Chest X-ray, AP view. Patient: 14 years old, sex F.
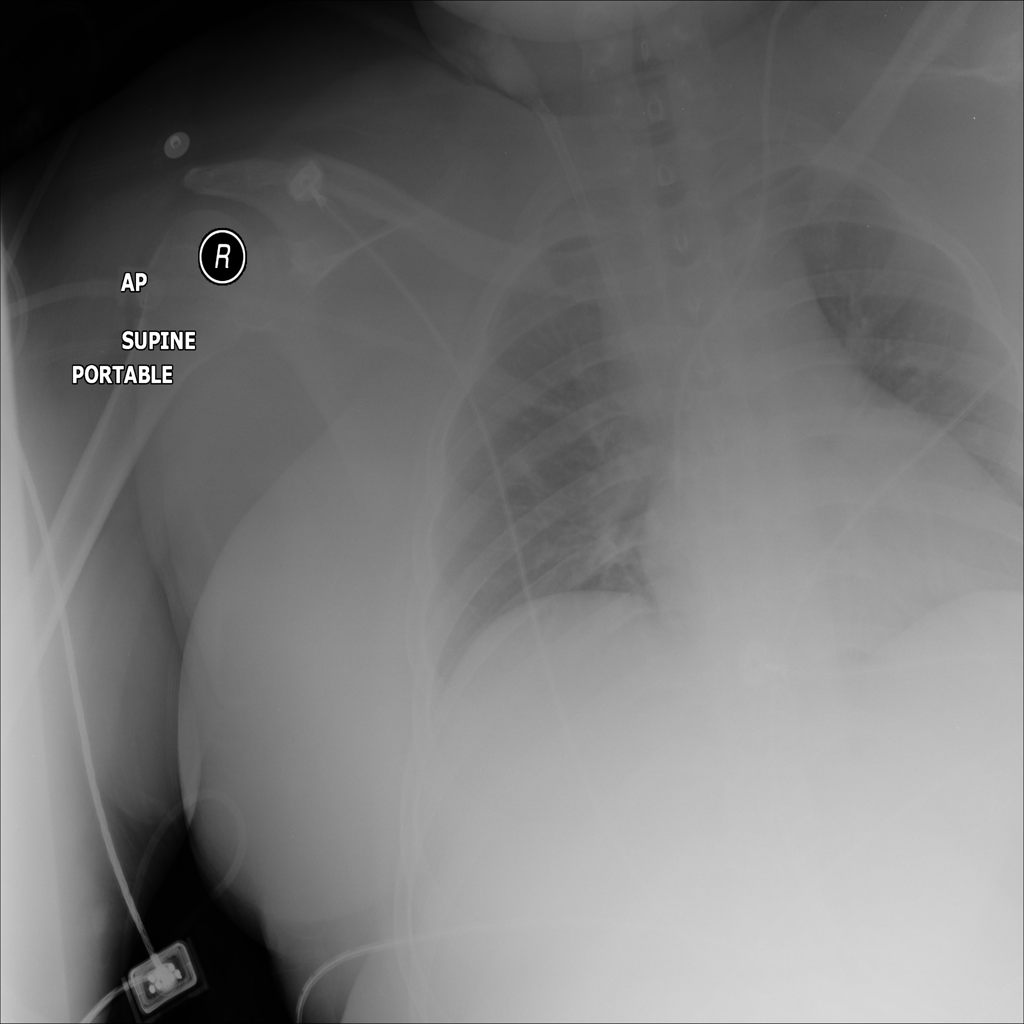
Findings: No Finding